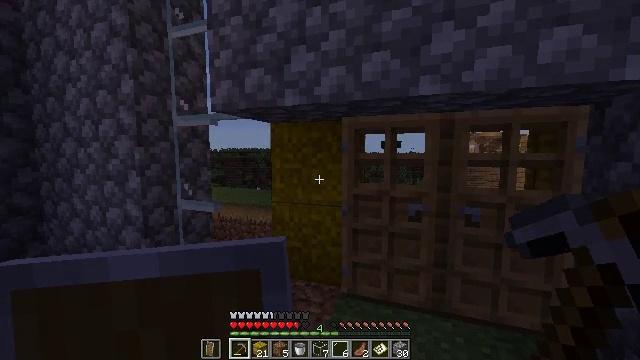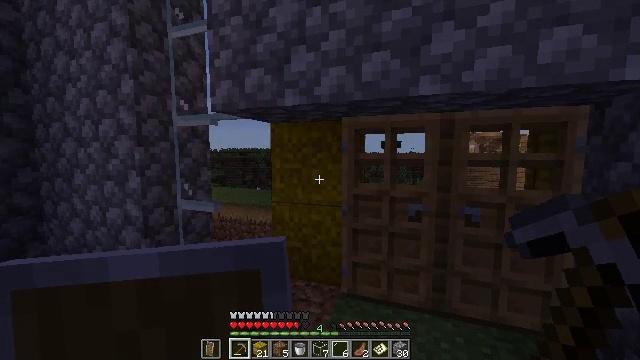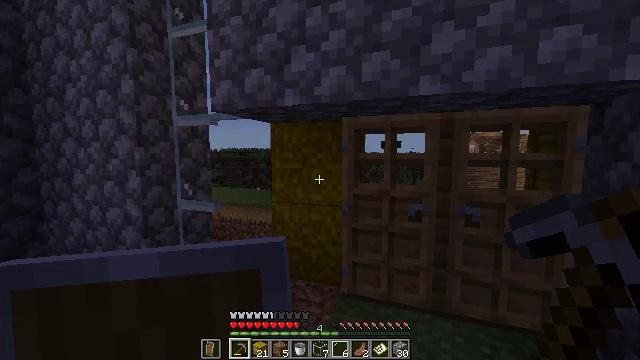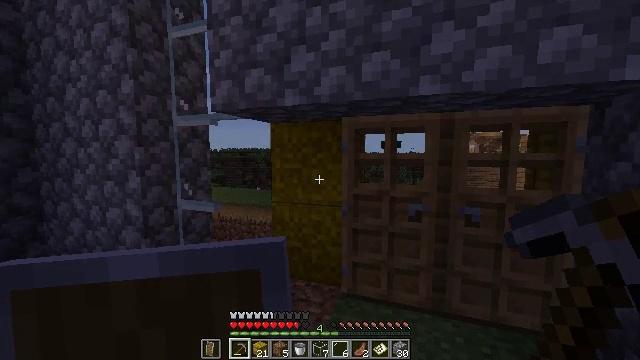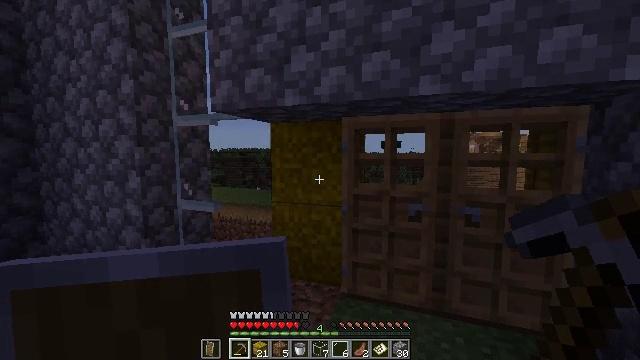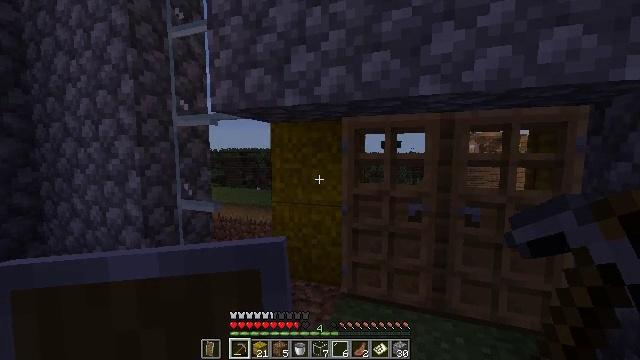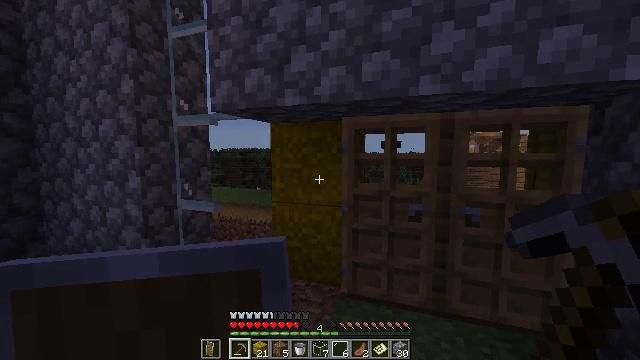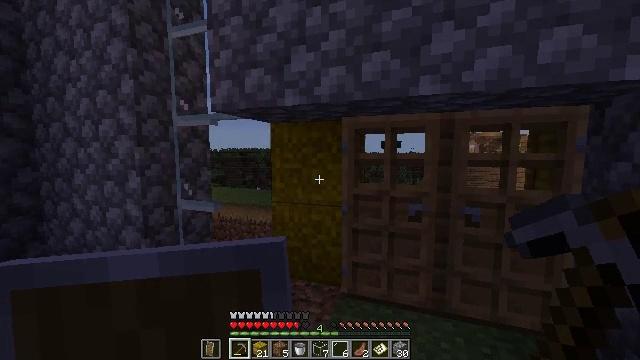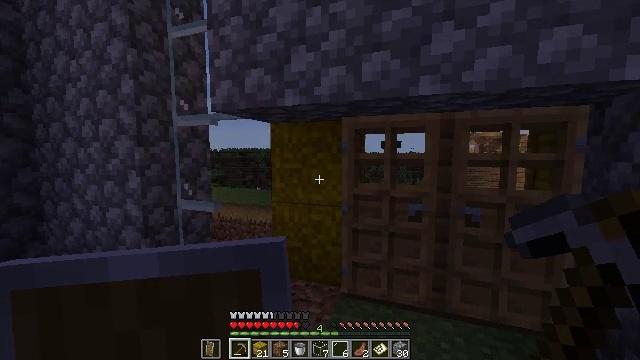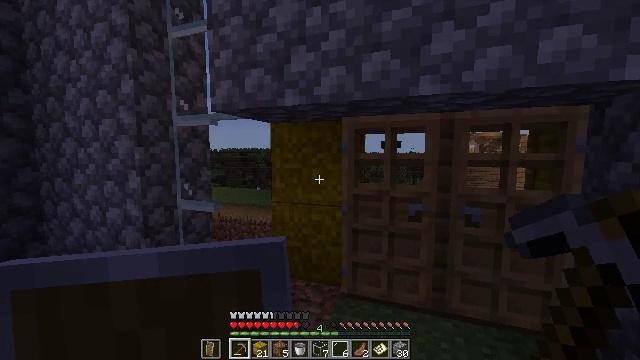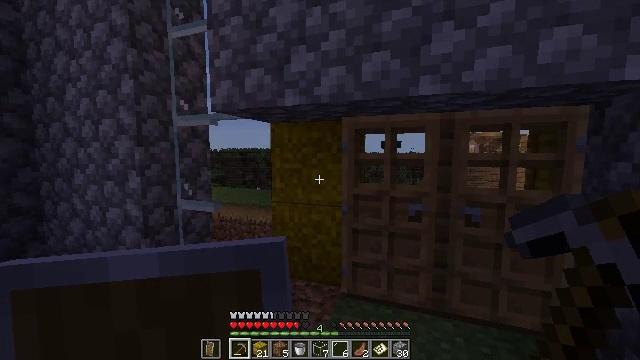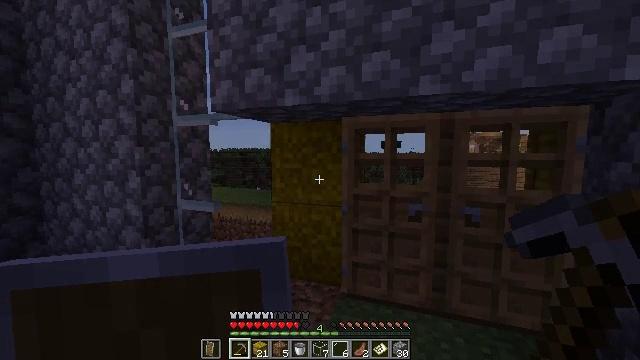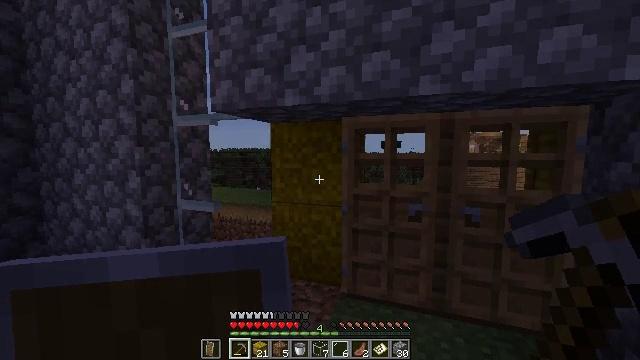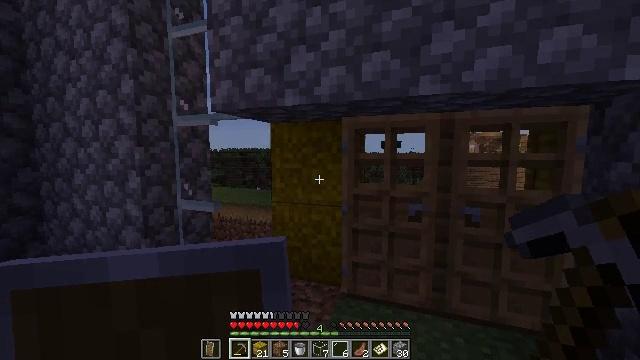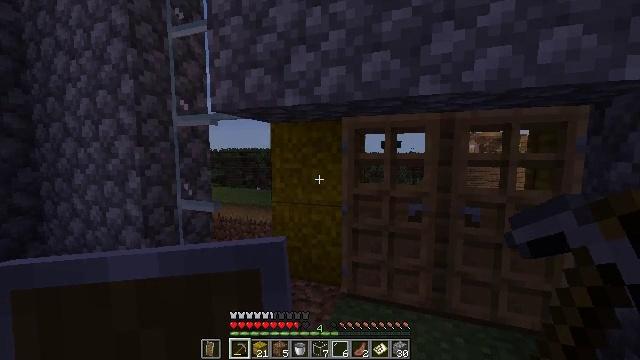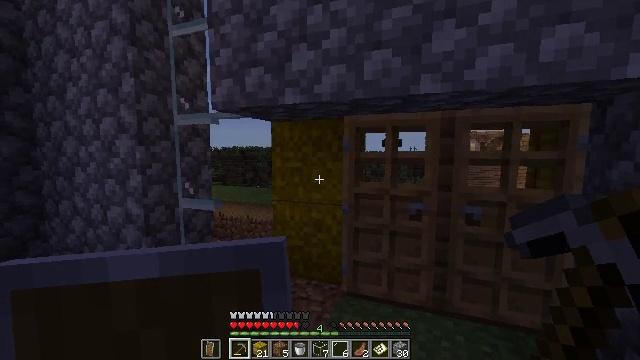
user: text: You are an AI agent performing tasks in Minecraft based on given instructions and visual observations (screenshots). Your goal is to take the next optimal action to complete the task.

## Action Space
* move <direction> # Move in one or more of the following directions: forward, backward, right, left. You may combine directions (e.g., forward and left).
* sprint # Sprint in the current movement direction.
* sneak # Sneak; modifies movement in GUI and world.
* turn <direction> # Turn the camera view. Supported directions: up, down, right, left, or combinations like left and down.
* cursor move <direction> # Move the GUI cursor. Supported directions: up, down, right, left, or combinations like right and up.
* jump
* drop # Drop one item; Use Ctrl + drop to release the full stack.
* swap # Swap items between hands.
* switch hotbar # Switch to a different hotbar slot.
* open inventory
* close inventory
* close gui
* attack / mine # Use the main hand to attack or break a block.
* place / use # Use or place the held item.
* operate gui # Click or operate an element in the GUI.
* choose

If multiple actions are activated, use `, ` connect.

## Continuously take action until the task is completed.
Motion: motion action
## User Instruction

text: Break the hay block to collect it.
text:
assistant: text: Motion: no_op
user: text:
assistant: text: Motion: no_op
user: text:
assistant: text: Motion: no_op
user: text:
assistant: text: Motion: no_op
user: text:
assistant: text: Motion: no_op
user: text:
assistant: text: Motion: no_op
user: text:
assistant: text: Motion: no_op
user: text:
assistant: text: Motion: no_op
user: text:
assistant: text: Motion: no_op
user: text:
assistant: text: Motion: no_op
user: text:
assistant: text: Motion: no_op
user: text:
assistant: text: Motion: no_op
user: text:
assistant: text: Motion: no_op
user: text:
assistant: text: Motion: no_op
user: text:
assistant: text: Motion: no_op
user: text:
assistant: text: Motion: turn left and down
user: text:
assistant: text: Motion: turn down
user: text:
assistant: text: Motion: turn left and down
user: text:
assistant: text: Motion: turn left and down
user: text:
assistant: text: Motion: no_op
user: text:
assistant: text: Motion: no_op
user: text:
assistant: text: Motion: no_op
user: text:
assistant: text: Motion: no_op
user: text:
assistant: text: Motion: no_op
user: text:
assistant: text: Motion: no_op
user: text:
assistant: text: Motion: no_op
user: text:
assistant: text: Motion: no_op
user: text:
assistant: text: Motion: no_op
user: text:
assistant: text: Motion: no_op
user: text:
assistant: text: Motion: no_op